Field crop: maize
Growth stage: 1
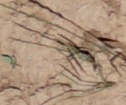
Species: lolium